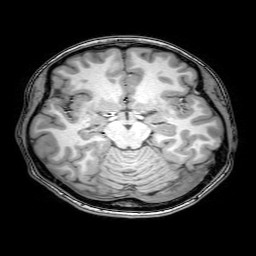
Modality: T1w
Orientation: coronal
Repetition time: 0.00828 s
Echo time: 0.00388 s